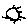
Label: sun